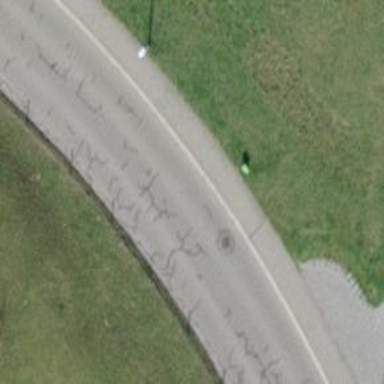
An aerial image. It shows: Residential road with asphalt surface. There is sidewalk on the left side.